【题型】解答题　【知识点】解析几何　【难度】medium
设抛物线 $\Gamma:y^2=2px(p>0)$ 的焦点为 $F$，过点 $F$ 的直线与抛物线交于 $A,B$ 两点。

(1) 若 $p=2$，求线段 $AF$ 中点 $M$ 的轨迹方程；

(2) 若直线 $AB$ 的方向向量 $\vec{n}=(1,2)$，当焦点为 $F\left(\frac{1}{2},0\right)$ 时，求 $\triangle OAB$ 的面积；

(3) 若 $M$ 是抛物线 $\Gamma$ 准线上的点，直线 $MA$，$MB$，$MF$ 的斜率分别为 $k_1$，$k_2$，$k_3$，求证：$k_3$ 为 $k_1,k_2$ 的等差中项。
【解答】
\vspace{0.5em}
\textbf{【答案】}
(1) $y^2=2x-1(y\neq 0)$

(2) $\frac{\sqrt{5}}{4}$；

(3) 证明见解析

\vspace{0.5em}
\textbf{【分析】}
(1) 根据中点坐标公式可得 $A(2x-1,2y)$，将其代入抛物线方程中即可求解。

(2) 根据直线的方向向量得直线方程，联立方程，根据弦长公式以及点到直线的距离公式即可由面积公式求解。

(3) 联立直线与抛物线方程得韦达定理，利用两点斜率公式，代入化简即可求证。

\vspace{0.5em}
\textbf{【解析】}
(1) 设 $A(x_1,y_1)(y_1\neq 0),M(x,y)$，焦点 $F(1,0),B(x_2,y_2)$，

则由题意
\[
\begin{cases}
x=\frac{x_1+1}{2} \\
y=\frac{y_1}{2}\neq 0
\end{cases}
\quad,\text{即}\quad
\begin{cases}
x_1=2x-1 \\
y_1=2y\neq 0
\end{cases}
\]

故 $A(2x-1,2y)$，将其代入抛物线 $y^2=4x$ 中得：

$4y^2=4(2x-1)(y\neq 0)$，即 $y^2=2x-1(y\neq 0)$，

所求的轨迹方程 $y^2=2x-1(y\neq 0)$。

(2) 设 $B(x_2,y_2)$，$A(x_1,y_1)$

$y^2=2x,F\left(\frac{1}{2},0\right)$，

由于直线 $AB$ 的方向向量 $\vec{n}=(1,2)$，所以直线 $AB$ 的斜率为 $2$，故直线 $y=2\left(x-\frac{1}{2}\right)$，即 $y=2x-1$，

由
\[
\begin{cases}
y^2=2x \\
y=2x-1
\end{cases}
\]
得，$y^2-y-1=0$，$\Delta>0,y_1+y_2=1,y_1y_2=-1$，

$|AB|=\sqrt{1+\frac{1}{k^2}}|y_1-y_2|=\sqrt{1+\frac{1}{k^2}}\sqrt{(y_1+y_2)^2-4y_1y_2}=\frac{5}{2}$

$O$ 到直线 $AB$ 的距离为 $d=\frac{1}{\sqrt{5}}$，$S_{\triangle OAB}=\frac{1}{2}d|AB|=\frac{\sqrt{5}}{4}$，

(3) 点 $A$、$B$、$M$ 的坐标为 $A(x_1,y_1)$、$B(x_2,y_2)$、

设直线 $AB:y=k\left(x-\frac{p}{2}\right),(k\neq 0)$，代入抛物线得 $y^2-\frac{2p}{k}y-p^2=0$，

所以 $\Delta>0,y_1y_2=-p^2$，又 $y_1^2=2px_1,y_2^2=2px_2$，

因而 $x_1+\frac{p}{2}=\frac{y_1^2}{2p}+\frac{p}{2}=\frac{1}{2p}(y_1^2+p^2)$，$x_2+\frac{p}{2}=\frac{y_2^2}{2p}+\frac{p}{2}=\frac{p^4}{2py_1^2}+\frac{p}{2}=\frac{p}{2y_1^2}(y_1^2+p^2)$，

因而 $k_1+k_2=\frac{y_1-m}{x_1+\frac{p}{2}}+\frac{y_2-m}{x_2+\frac{p}{2}}=\frac{2p^2(y_1-m)}{p(y_1^2+p^2)}+\frac{2y_1^2\left(-\frac{p^2}{y_1}-m\right)}{p(y_1^2+p^2)}=-\frac{2m}{p}$，

而 $2k_3=2\cdot\frac{0-m}{\frac{p}{2}-\left(-\frac{p}{2}\right)}=-\frac{2m}{p}$，故 $k_1+k_2=2k_3$，

当直线 $AB\perp x$ 轴时，$A\left(\frac{p}{2},p\right),B\left(\frac{p}{2},-p\right),M\left(-\frac{p}{2},y_0\right)$，

$k_1+k_2=\frac{y_0-p}{-\frac{p}{2}-\frac{p}{2}}+\frac{y_0+p}{-\frac{p}{2}-\frac{p}{2}}=-\frac{2y_0}{p}$，$2k_3=2\cdot\frac{y_0}{-\frac{p}{2}-\frac{p}{2}}=-\frac{2y_0}{p}$，

故 $k_1+k_2=2k_3$

综上可知：命题得证。

\vspace{0.5em}
\textbf{【点睛】} 方法点睛：解答直线与抛物线的题目时，时常把两个曲线的方程联立，消去 $x$（或 $y$）建立一元二次方程，然后借助根与系数的关系，并结合题设条件建立有关参变量的等量关系。涉及到直线方程的设法时，务必考虑全面，不要忽略直线斜率为 $0$ 或不存在等特殊情况，强化有关直线与双曲线联立得出一元二次方程后的运算能力，重视根与系数之间的关系、弦长、斜率、三角形的面积等问题。

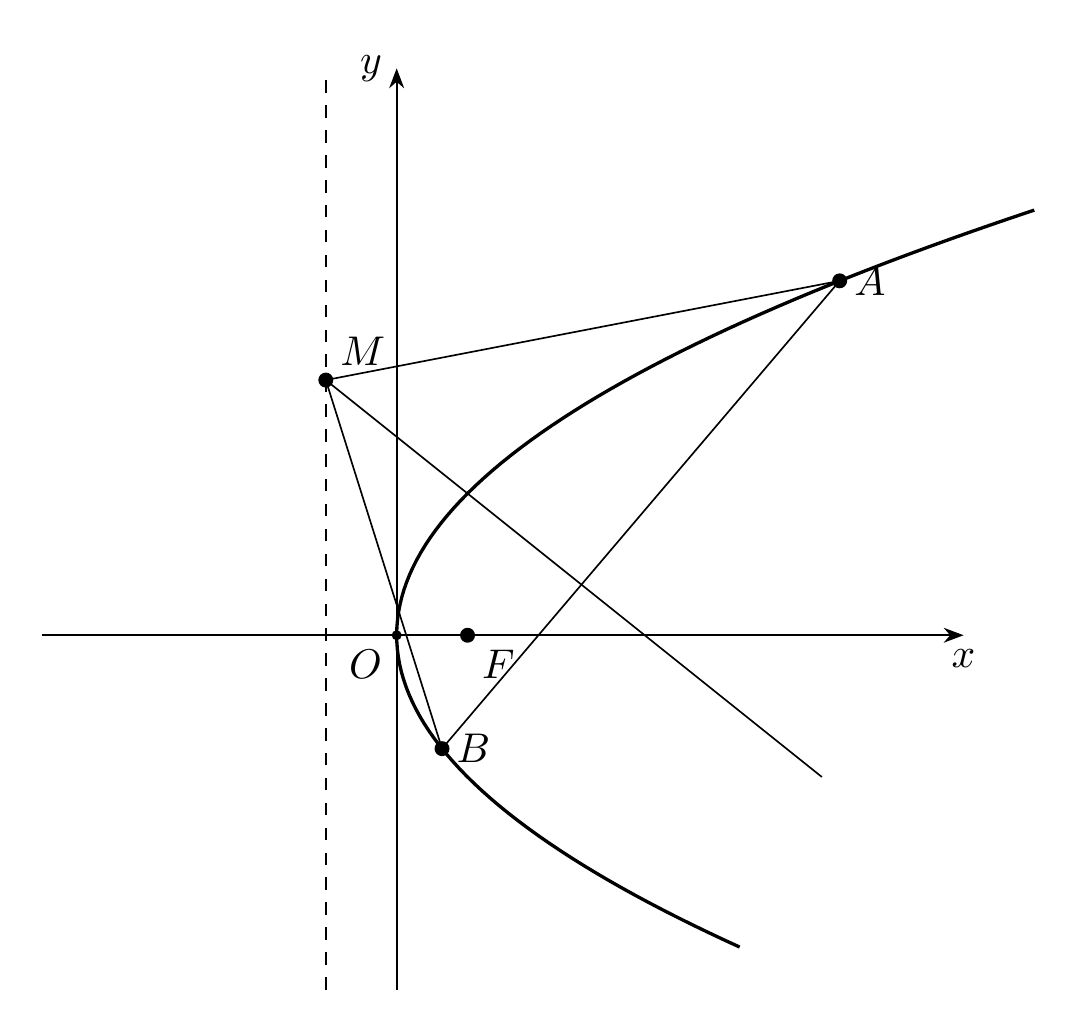